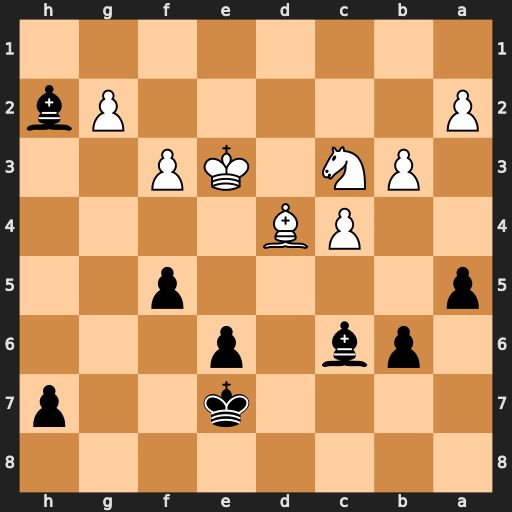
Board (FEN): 8/4k2p/1pb1p3/p4p2/2PB4/1PN1KP2/P5Pb/8
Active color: b
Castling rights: -
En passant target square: -
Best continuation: e5 Bxb6 Bg1+ Kd2 Bxb6